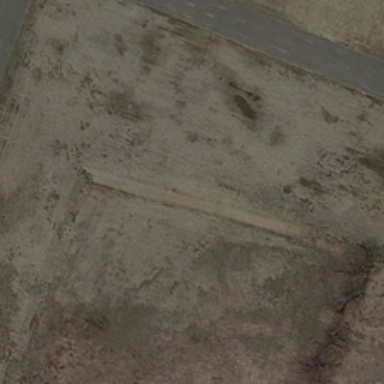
A lot of broken stone and waste are in the bareland .